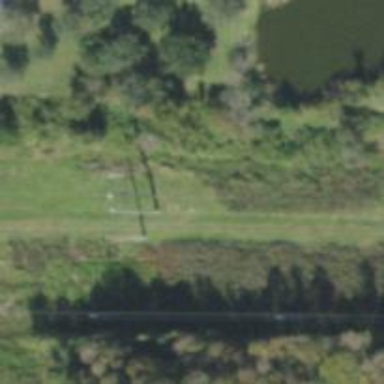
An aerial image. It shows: Power pole.